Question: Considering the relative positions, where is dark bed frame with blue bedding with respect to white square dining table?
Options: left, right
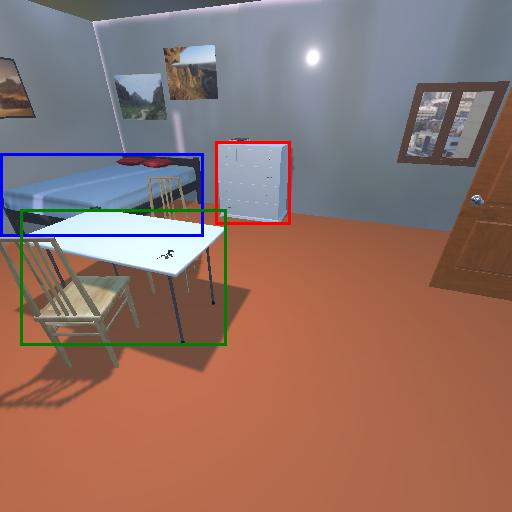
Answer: left